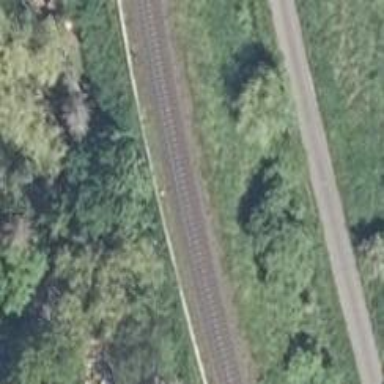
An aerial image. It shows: Railway milestone.